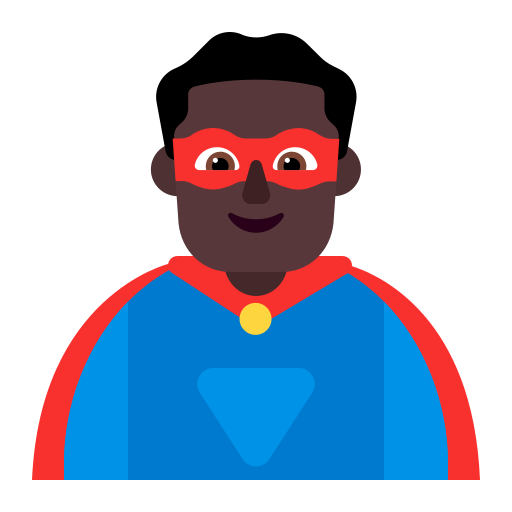
man superhero flat dark